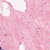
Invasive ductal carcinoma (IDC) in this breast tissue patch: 0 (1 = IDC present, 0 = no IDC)